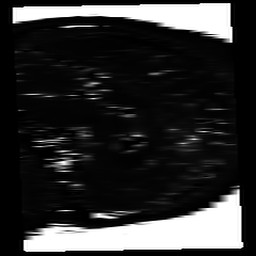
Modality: T2map
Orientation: sagittal
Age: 29
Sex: male
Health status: ill